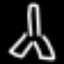
Label: The Eiffel Tower